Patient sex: M
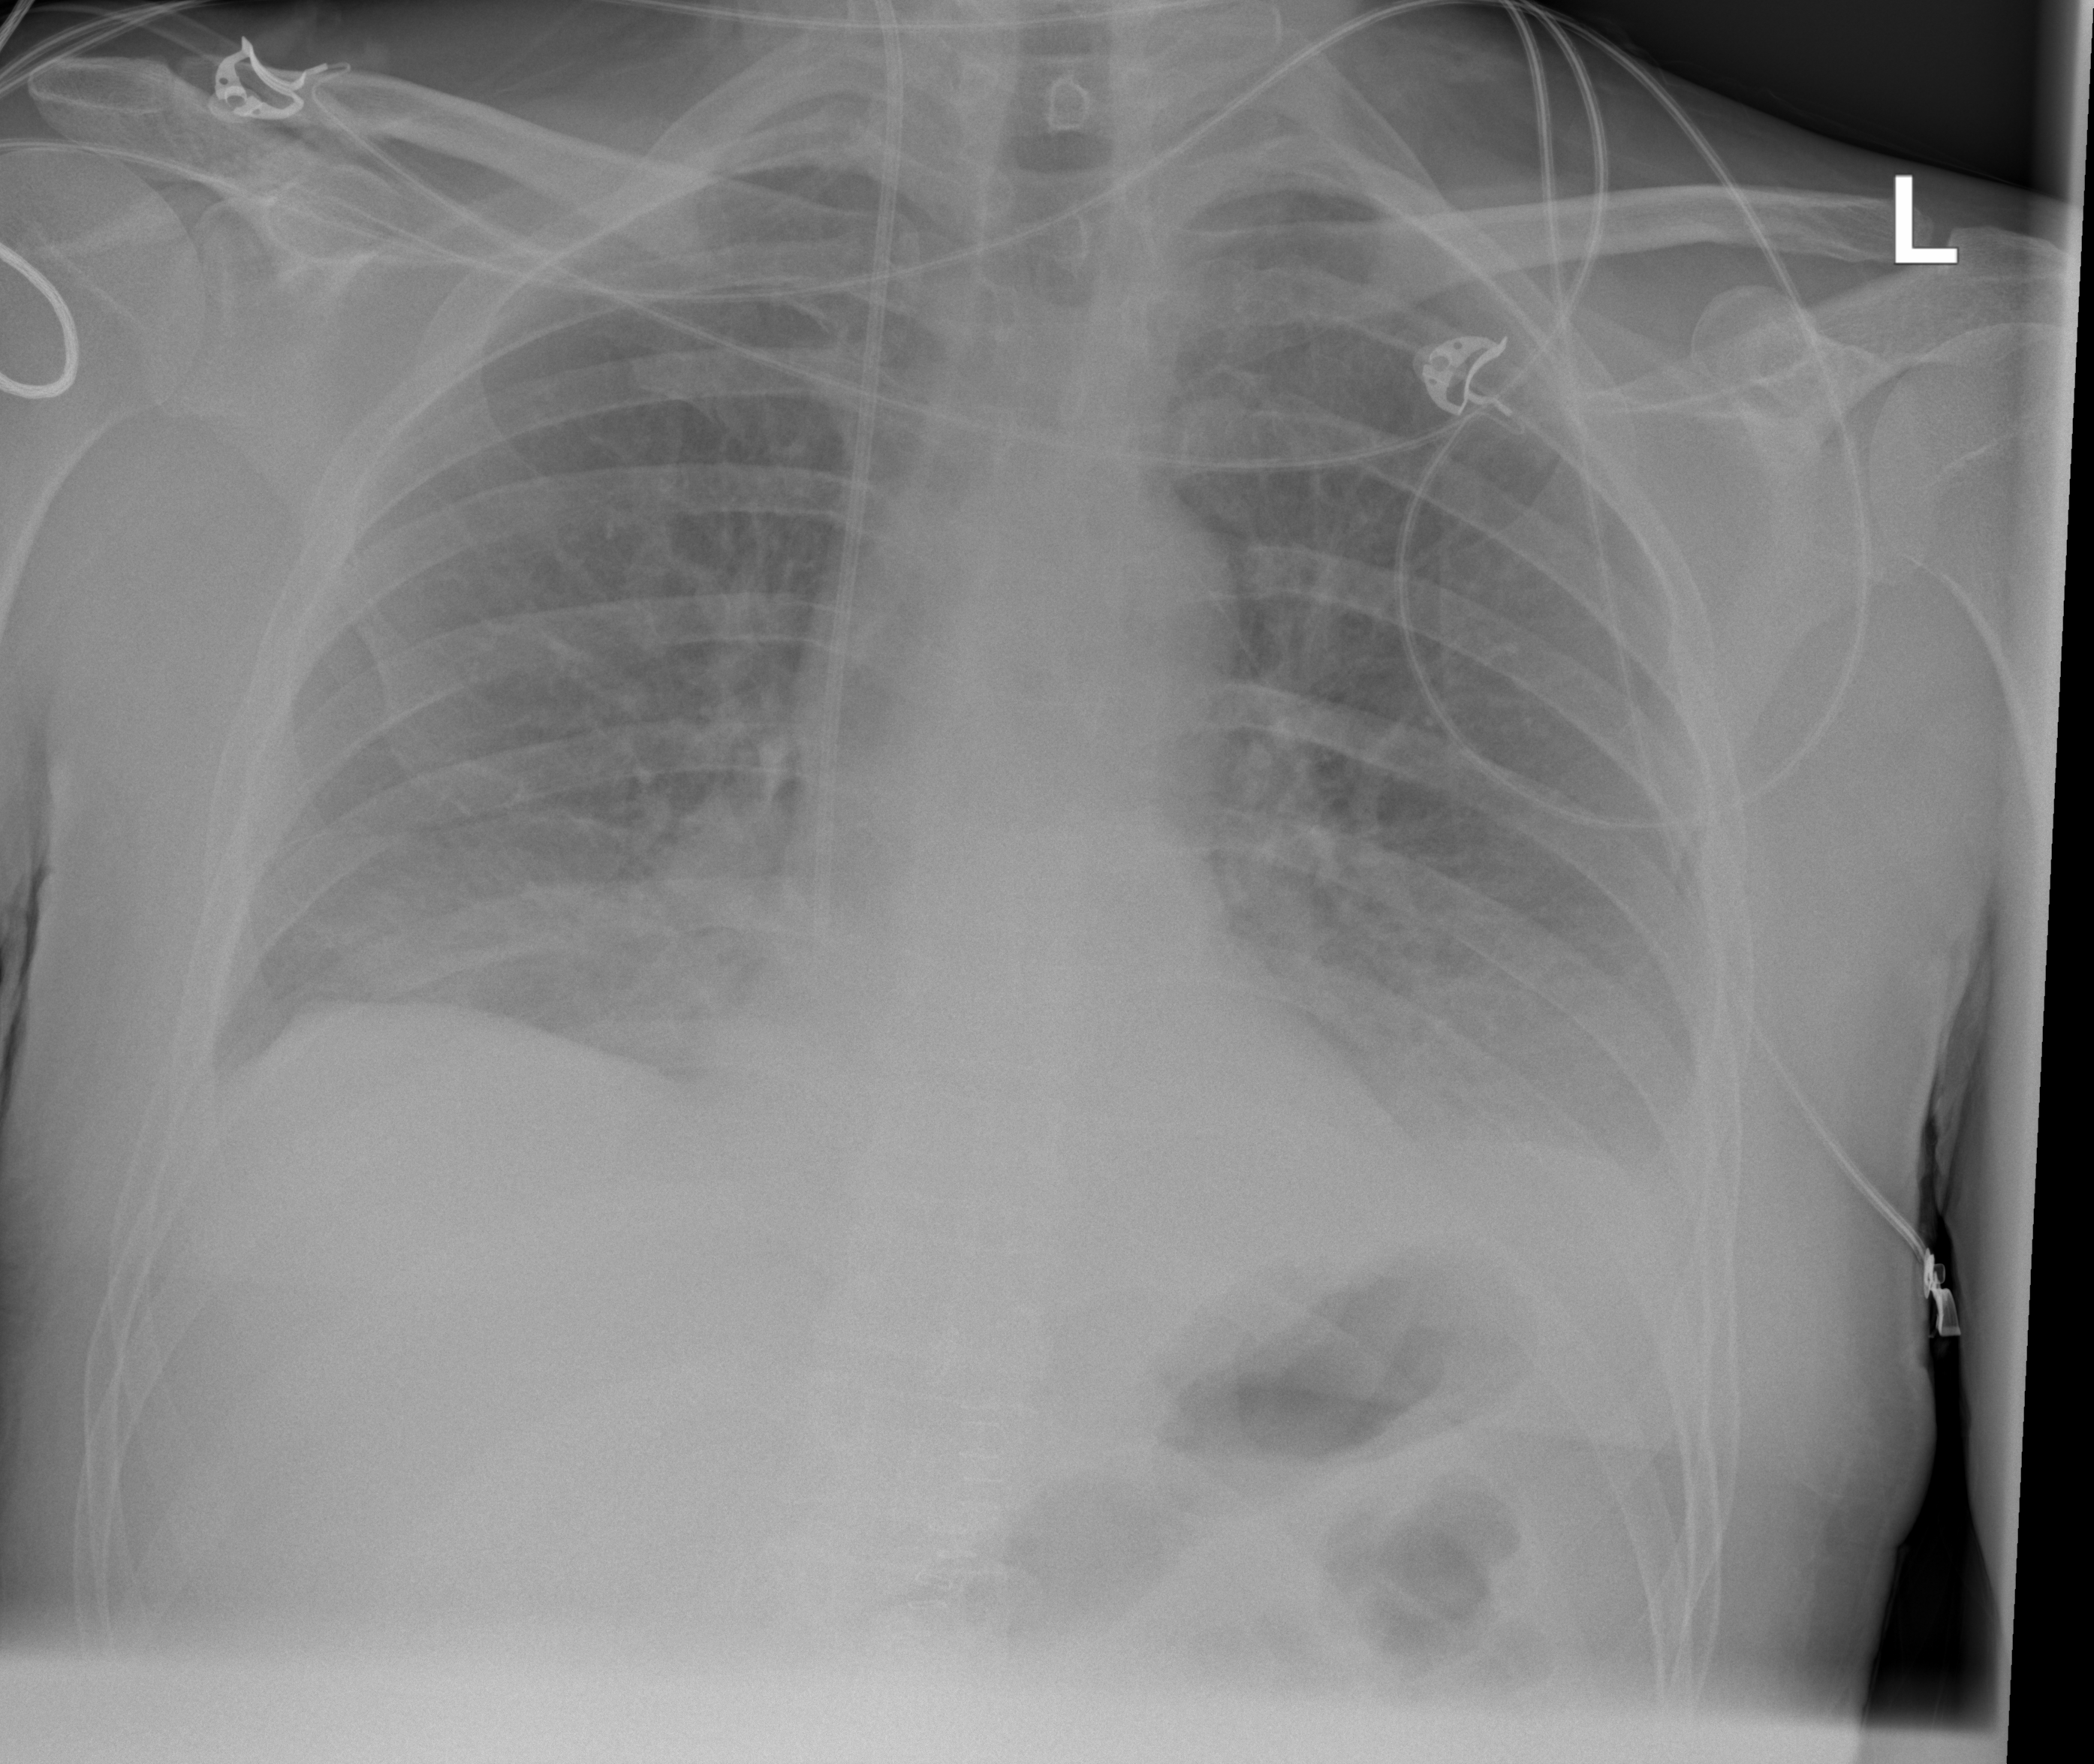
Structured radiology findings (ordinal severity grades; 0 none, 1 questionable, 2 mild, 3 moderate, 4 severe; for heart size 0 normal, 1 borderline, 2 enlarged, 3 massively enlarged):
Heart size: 0
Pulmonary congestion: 2
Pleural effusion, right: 1
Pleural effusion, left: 2
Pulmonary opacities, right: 1
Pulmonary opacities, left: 1
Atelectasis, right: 2
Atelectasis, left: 2